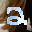
Label: 2